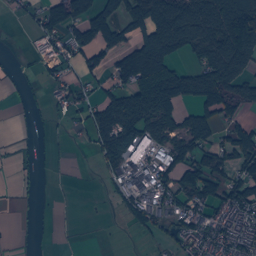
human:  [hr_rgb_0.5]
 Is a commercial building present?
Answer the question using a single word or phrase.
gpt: yes

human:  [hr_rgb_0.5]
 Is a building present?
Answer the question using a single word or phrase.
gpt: yes

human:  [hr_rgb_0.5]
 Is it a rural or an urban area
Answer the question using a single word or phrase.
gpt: urban

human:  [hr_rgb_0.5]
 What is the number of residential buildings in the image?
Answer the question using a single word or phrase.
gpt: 1102

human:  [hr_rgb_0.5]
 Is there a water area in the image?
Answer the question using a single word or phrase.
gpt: yes

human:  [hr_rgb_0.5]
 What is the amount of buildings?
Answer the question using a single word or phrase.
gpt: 1169

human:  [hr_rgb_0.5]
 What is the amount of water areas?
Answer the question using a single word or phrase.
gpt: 9

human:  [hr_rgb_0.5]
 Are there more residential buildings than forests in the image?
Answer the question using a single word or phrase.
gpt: yes

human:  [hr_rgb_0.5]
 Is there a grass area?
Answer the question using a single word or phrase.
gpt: yes

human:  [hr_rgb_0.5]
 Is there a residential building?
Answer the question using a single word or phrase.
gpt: yes

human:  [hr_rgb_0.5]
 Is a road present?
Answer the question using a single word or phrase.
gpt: yes

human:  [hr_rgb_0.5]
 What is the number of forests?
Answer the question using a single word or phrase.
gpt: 177

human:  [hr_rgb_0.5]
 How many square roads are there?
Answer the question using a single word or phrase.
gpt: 0

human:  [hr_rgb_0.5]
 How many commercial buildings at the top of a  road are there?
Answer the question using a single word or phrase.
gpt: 51

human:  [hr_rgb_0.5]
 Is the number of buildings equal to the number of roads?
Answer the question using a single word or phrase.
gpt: no

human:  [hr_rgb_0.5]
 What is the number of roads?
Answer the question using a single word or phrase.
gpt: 219

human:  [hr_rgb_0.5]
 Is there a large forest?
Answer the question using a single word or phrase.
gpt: yes

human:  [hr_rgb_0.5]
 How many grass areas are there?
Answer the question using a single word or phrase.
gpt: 132

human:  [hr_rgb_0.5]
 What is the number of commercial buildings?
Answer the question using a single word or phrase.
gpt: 51

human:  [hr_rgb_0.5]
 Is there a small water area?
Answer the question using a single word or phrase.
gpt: yes

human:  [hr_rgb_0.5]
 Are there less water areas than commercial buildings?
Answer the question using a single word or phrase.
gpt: yes

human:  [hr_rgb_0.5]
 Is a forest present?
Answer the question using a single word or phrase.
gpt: yes

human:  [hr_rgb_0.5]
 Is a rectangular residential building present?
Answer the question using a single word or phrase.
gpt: yes

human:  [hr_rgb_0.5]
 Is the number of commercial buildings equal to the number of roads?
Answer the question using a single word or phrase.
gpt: no

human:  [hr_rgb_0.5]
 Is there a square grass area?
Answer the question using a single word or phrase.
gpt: no

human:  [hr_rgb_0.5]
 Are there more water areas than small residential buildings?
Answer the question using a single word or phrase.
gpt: no

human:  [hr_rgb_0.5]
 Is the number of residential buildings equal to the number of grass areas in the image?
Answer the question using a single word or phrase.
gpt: no

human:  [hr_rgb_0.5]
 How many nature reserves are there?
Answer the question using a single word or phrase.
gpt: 1

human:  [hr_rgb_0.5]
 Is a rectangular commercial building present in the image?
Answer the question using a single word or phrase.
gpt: yes

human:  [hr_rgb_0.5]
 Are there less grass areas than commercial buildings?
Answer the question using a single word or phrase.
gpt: no

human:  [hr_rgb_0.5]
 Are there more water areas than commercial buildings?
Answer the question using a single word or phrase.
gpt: no

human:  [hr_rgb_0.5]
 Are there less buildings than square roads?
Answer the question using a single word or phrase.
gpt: no

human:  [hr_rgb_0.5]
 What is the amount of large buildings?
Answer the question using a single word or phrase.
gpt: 10

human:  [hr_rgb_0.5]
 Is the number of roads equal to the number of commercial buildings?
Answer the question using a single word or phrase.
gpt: no

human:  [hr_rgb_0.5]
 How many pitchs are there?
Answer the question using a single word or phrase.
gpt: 9

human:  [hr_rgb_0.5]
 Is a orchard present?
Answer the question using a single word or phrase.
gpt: yes

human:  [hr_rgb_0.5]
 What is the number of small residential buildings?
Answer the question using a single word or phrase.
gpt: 1087

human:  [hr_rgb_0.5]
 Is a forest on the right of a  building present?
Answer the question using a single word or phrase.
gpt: yes

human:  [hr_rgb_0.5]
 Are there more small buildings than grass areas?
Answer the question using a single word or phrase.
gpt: yes

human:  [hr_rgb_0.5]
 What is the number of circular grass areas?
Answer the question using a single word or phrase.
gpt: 0

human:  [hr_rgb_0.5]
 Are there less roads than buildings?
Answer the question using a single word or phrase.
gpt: yes

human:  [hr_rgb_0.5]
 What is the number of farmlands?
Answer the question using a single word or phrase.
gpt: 44

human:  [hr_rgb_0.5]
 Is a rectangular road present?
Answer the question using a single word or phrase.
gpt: no

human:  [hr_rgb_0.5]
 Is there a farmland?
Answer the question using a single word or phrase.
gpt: yes

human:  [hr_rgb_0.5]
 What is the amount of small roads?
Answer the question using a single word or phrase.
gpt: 219

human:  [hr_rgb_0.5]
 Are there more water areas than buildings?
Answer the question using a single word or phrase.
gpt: no

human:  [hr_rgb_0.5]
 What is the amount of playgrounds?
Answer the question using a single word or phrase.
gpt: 1

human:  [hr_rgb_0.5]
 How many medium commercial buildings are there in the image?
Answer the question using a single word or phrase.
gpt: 15

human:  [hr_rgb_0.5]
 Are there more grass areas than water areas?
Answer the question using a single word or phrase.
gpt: yes

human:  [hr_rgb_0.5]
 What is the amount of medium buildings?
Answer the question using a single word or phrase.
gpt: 24

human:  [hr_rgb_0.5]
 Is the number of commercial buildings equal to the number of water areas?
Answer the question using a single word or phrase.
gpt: no

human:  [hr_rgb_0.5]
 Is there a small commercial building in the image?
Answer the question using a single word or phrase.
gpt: yes

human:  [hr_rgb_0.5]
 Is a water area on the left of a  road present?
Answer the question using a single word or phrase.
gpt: yes

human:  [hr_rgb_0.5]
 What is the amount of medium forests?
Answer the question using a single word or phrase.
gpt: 47

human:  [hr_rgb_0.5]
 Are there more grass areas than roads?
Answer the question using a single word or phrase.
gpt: no

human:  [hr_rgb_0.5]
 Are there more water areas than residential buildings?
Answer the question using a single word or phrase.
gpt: no

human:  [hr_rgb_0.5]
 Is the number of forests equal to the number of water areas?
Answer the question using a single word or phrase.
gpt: no

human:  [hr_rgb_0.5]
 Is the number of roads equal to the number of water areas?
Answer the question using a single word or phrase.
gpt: no

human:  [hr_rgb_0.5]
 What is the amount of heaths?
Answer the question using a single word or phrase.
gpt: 4

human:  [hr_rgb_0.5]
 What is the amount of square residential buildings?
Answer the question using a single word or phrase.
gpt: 2

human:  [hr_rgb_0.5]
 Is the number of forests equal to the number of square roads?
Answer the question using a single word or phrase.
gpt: no

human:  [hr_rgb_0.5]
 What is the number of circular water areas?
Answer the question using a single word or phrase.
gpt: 0

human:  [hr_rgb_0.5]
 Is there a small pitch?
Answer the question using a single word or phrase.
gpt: yes

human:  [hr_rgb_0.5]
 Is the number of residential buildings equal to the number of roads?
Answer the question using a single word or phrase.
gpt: no